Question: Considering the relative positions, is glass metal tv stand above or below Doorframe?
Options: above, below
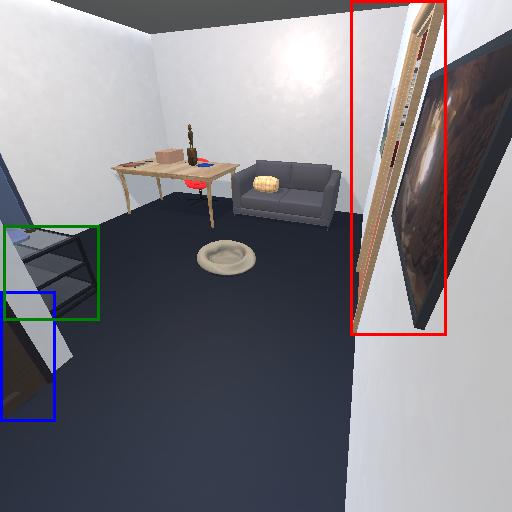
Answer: above